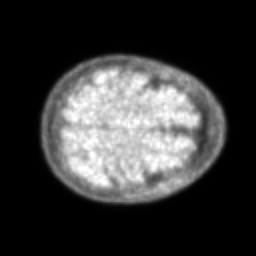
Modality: PET
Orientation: axial
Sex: female
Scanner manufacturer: ge